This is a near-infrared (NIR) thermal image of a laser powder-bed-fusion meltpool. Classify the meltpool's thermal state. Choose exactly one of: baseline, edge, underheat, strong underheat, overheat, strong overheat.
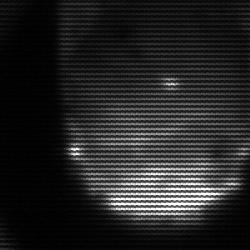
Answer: edge